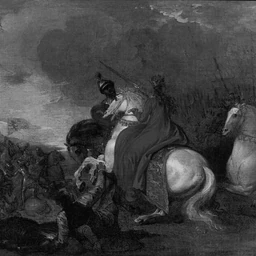
Title: Queen Philippa at the Battle of Neville's Cross
Artist: Benjamin West
Caption: queen philippa at the battle of neville's cross, oil on canvas, queens, 18th century, oil painting, oil paint (paint), woman, weapons, violence, soldiers, smoke, men, landscapes, landscape, horses, horse, flags, death, battles, animals, painting techniques, painting (image making), painting, paint, canvas, oil paintings (visual works), british, european painting, benjamin west, a work made of oil on canvas., painting and sculpture of europe, art institute of chicago